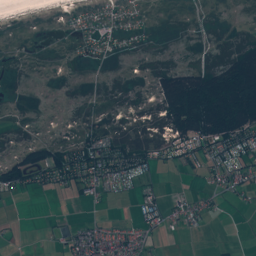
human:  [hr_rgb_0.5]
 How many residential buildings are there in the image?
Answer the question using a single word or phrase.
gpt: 1314

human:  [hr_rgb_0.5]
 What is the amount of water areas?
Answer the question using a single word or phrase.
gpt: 16

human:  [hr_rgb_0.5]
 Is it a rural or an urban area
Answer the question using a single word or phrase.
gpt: urban

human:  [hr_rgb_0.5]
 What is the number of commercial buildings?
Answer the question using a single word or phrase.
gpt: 11

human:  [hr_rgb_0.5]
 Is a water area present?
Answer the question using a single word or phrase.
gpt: yes

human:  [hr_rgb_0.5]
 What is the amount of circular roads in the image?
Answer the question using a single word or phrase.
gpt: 0

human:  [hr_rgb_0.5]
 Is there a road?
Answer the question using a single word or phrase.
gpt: yes

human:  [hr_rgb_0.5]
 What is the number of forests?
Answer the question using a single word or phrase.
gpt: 47

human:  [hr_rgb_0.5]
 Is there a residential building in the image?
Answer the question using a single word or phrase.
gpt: yes

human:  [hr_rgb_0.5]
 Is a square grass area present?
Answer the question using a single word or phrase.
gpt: yes

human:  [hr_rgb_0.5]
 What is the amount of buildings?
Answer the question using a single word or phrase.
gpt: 1333

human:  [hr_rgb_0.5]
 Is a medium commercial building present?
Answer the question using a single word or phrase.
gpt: no

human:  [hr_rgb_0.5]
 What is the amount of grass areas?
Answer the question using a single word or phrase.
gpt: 270

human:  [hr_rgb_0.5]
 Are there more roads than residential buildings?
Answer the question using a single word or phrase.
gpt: no

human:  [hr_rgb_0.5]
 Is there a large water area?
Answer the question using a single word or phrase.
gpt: yes

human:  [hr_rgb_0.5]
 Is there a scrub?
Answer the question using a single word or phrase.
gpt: yes

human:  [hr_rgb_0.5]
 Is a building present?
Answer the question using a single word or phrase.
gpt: yes

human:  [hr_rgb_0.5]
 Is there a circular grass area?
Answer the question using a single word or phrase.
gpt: yes

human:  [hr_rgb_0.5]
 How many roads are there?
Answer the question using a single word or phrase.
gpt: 368

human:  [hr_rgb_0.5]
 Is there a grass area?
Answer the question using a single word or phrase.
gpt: yes

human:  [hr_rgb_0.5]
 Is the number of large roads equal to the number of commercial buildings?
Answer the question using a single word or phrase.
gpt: no

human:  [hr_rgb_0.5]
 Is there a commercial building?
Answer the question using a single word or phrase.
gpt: yes

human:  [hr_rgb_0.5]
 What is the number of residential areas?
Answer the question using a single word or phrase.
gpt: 6

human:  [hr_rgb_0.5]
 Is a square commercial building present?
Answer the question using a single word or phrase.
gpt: no

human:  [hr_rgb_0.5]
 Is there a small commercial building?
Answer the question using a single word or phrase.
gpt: yes

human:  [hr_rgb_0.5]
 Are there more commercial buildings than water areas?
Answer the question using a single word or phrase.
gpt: no

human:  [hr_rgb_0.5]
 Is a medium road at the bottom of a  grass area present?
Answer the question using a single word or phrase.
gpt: no

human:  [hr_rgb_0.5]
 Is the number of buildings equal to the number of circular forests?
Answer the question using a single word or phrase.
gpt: no

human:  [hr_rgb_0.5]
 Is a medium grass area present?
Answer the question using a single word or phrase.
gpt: yes

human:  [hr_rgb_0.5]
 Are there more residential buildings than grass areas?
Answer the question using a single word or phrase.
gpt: yes

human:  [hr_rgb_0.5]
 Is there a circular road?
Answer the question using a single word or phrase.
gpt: no

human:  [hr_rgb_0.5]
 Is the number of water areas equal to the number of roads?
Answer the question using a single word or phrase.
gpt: no

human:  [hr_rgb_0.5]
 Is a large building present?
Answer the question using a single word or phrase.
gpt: no

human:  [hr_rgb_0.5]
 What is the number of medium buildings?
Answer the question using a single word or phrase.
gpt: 3

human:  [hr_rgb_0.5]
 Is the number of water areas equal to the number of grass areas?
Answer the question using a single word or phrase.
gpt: no

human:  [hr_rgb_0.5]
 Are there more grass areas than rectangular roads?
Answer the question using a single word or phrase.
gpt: yes

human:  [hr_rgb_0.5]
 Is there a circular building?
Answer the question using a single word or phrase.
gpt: yes

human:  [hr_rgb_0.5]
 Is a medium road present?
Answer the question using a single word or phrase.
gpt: no

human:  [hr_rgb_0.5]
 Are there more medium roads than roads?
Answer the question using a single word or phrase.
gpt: no

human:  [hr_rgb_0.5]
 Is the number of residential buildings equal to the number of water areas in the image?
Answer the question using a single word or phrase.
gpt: no

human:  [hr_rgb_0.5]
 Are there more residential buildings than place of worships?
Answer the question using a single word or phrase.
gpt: yes

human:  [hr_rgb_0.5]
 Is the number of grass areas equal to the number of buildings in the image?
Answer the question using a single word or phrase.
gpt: no

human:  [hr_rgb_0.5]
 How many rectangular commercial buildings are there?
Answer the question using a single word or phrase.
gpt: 4

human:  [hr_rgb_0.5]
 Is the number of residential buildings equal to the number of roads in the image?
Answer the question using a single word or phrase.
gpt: no

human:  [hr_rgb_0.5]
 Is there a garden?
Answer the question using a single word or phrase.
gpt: yes

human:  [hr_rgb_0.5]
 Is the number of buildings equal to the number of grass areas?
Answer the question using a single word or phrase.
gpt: no

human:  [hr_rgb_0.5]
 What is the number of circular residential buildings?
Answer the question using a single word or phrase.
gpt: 1

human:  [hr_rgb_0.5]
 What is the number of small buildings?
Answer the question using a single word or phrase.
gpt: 1330

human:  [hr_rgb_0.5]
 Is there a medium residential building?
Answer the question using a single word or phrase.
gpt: yes

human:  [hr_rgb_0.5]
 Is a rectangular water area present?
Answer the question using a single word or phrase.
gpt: yes

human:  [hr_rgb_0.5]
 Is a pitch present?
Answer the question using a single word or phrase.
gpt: yes

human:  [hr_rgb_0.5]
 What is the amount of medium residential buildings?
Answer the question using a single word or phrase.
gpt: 3

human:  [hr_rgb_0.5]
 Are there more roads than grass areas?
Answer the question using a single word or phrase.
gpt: yes

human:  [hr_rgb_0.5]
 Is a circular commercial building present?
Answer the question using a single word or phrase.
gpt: no

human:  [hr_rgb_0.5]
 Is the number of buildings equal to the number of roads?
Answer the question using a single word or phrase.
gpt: no

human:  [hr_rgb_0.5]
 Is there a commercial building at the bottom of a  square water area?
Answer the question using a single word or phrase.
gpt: yes

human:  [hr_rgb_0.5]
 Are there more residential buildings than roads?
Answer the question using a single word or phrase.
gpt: yes

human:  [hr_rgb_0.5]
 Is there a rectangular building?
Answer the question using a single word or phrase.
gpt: yes

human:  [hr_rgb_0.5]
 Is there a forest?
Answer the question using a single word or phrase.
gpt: yes

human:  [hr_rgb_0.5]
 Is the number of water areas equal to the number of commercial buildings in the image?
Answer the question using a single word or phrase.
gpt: no

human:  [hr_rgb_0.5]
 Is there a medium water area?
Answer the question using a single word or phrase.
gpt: yes

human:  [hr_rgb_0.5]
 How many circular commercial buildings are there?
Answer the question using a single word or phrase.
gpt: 0

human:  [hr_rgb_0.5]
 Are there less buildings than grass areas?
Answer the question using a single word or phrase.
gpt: no

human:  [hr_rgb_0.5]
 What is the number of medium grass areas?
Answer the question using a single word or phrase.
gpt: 68